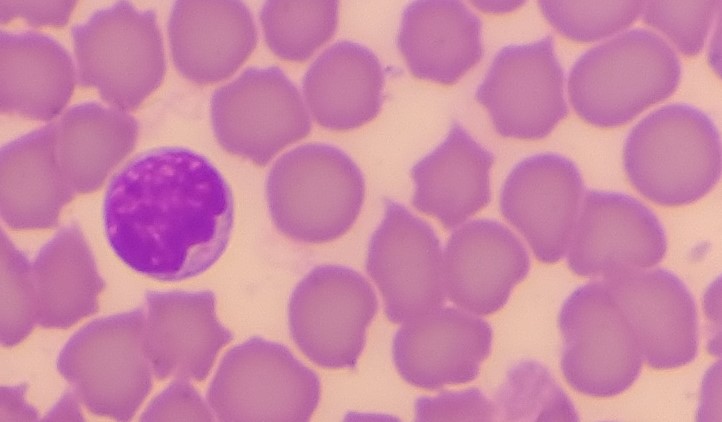
White blood cell type: Lymphocyte